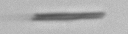
Label: fiber